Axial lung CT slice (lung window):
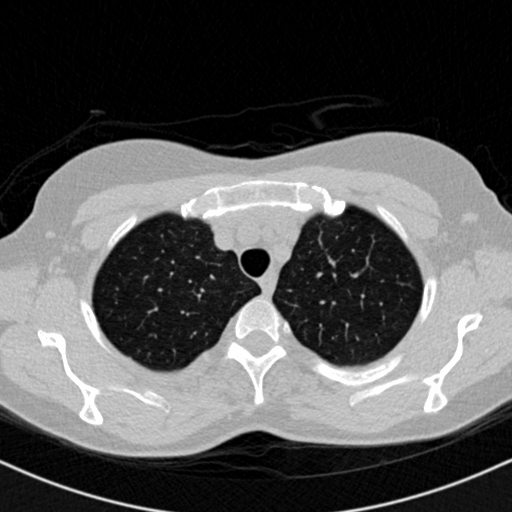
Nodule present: no